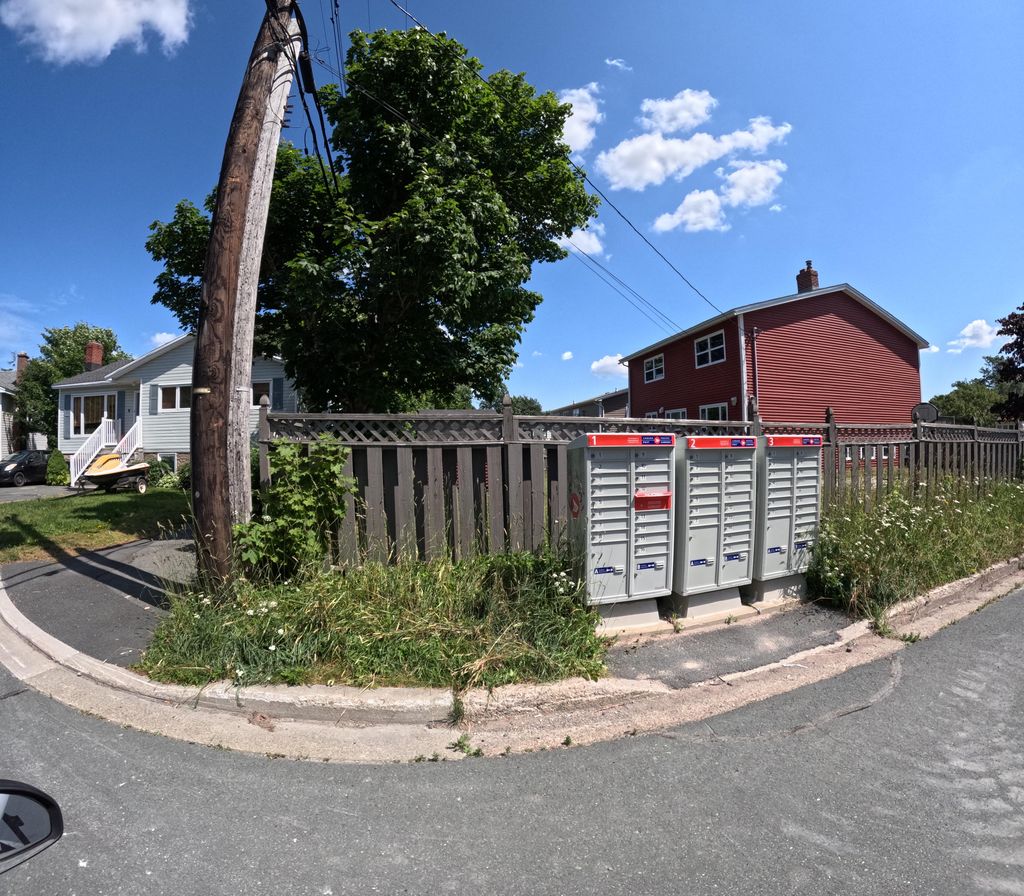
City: st_johns